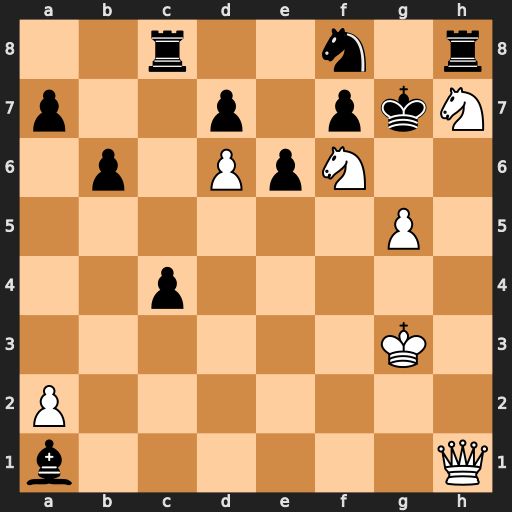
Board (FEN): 2r2n1r/p2p1pkN/1p1PpN2/6P1/2p5/6K1/P7/b6Q
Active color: w
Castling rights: -
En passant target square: -
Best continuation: Qh6#